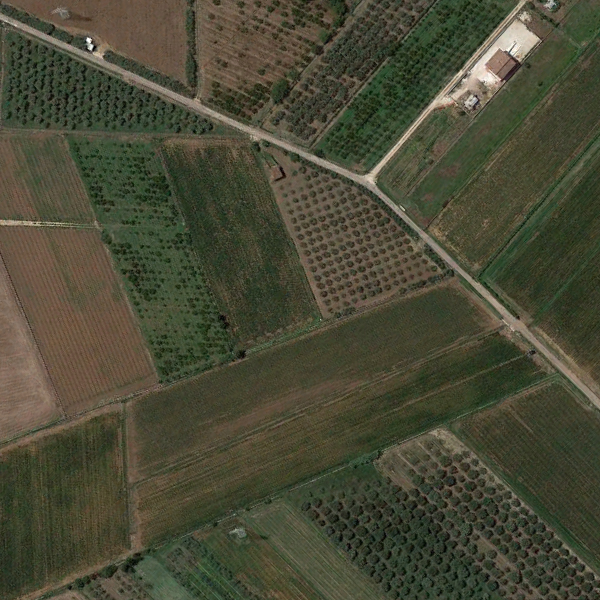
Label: Farmland